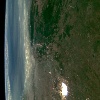
Label: land